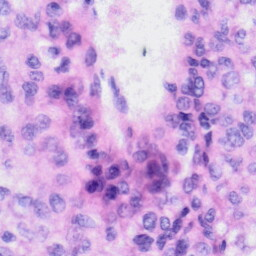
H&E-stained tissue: Liver